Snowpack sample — Snodgrass Mountain, Crested Butte, Colorado (2/4/25, 12:06 PM MST)
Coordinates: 38.923, -106.968
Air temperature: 35 °F
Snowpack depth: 80 cm
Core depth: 60 cm
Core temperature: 32 °F
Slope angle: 14°, slope face: 78°
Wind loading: low
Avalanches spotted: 0
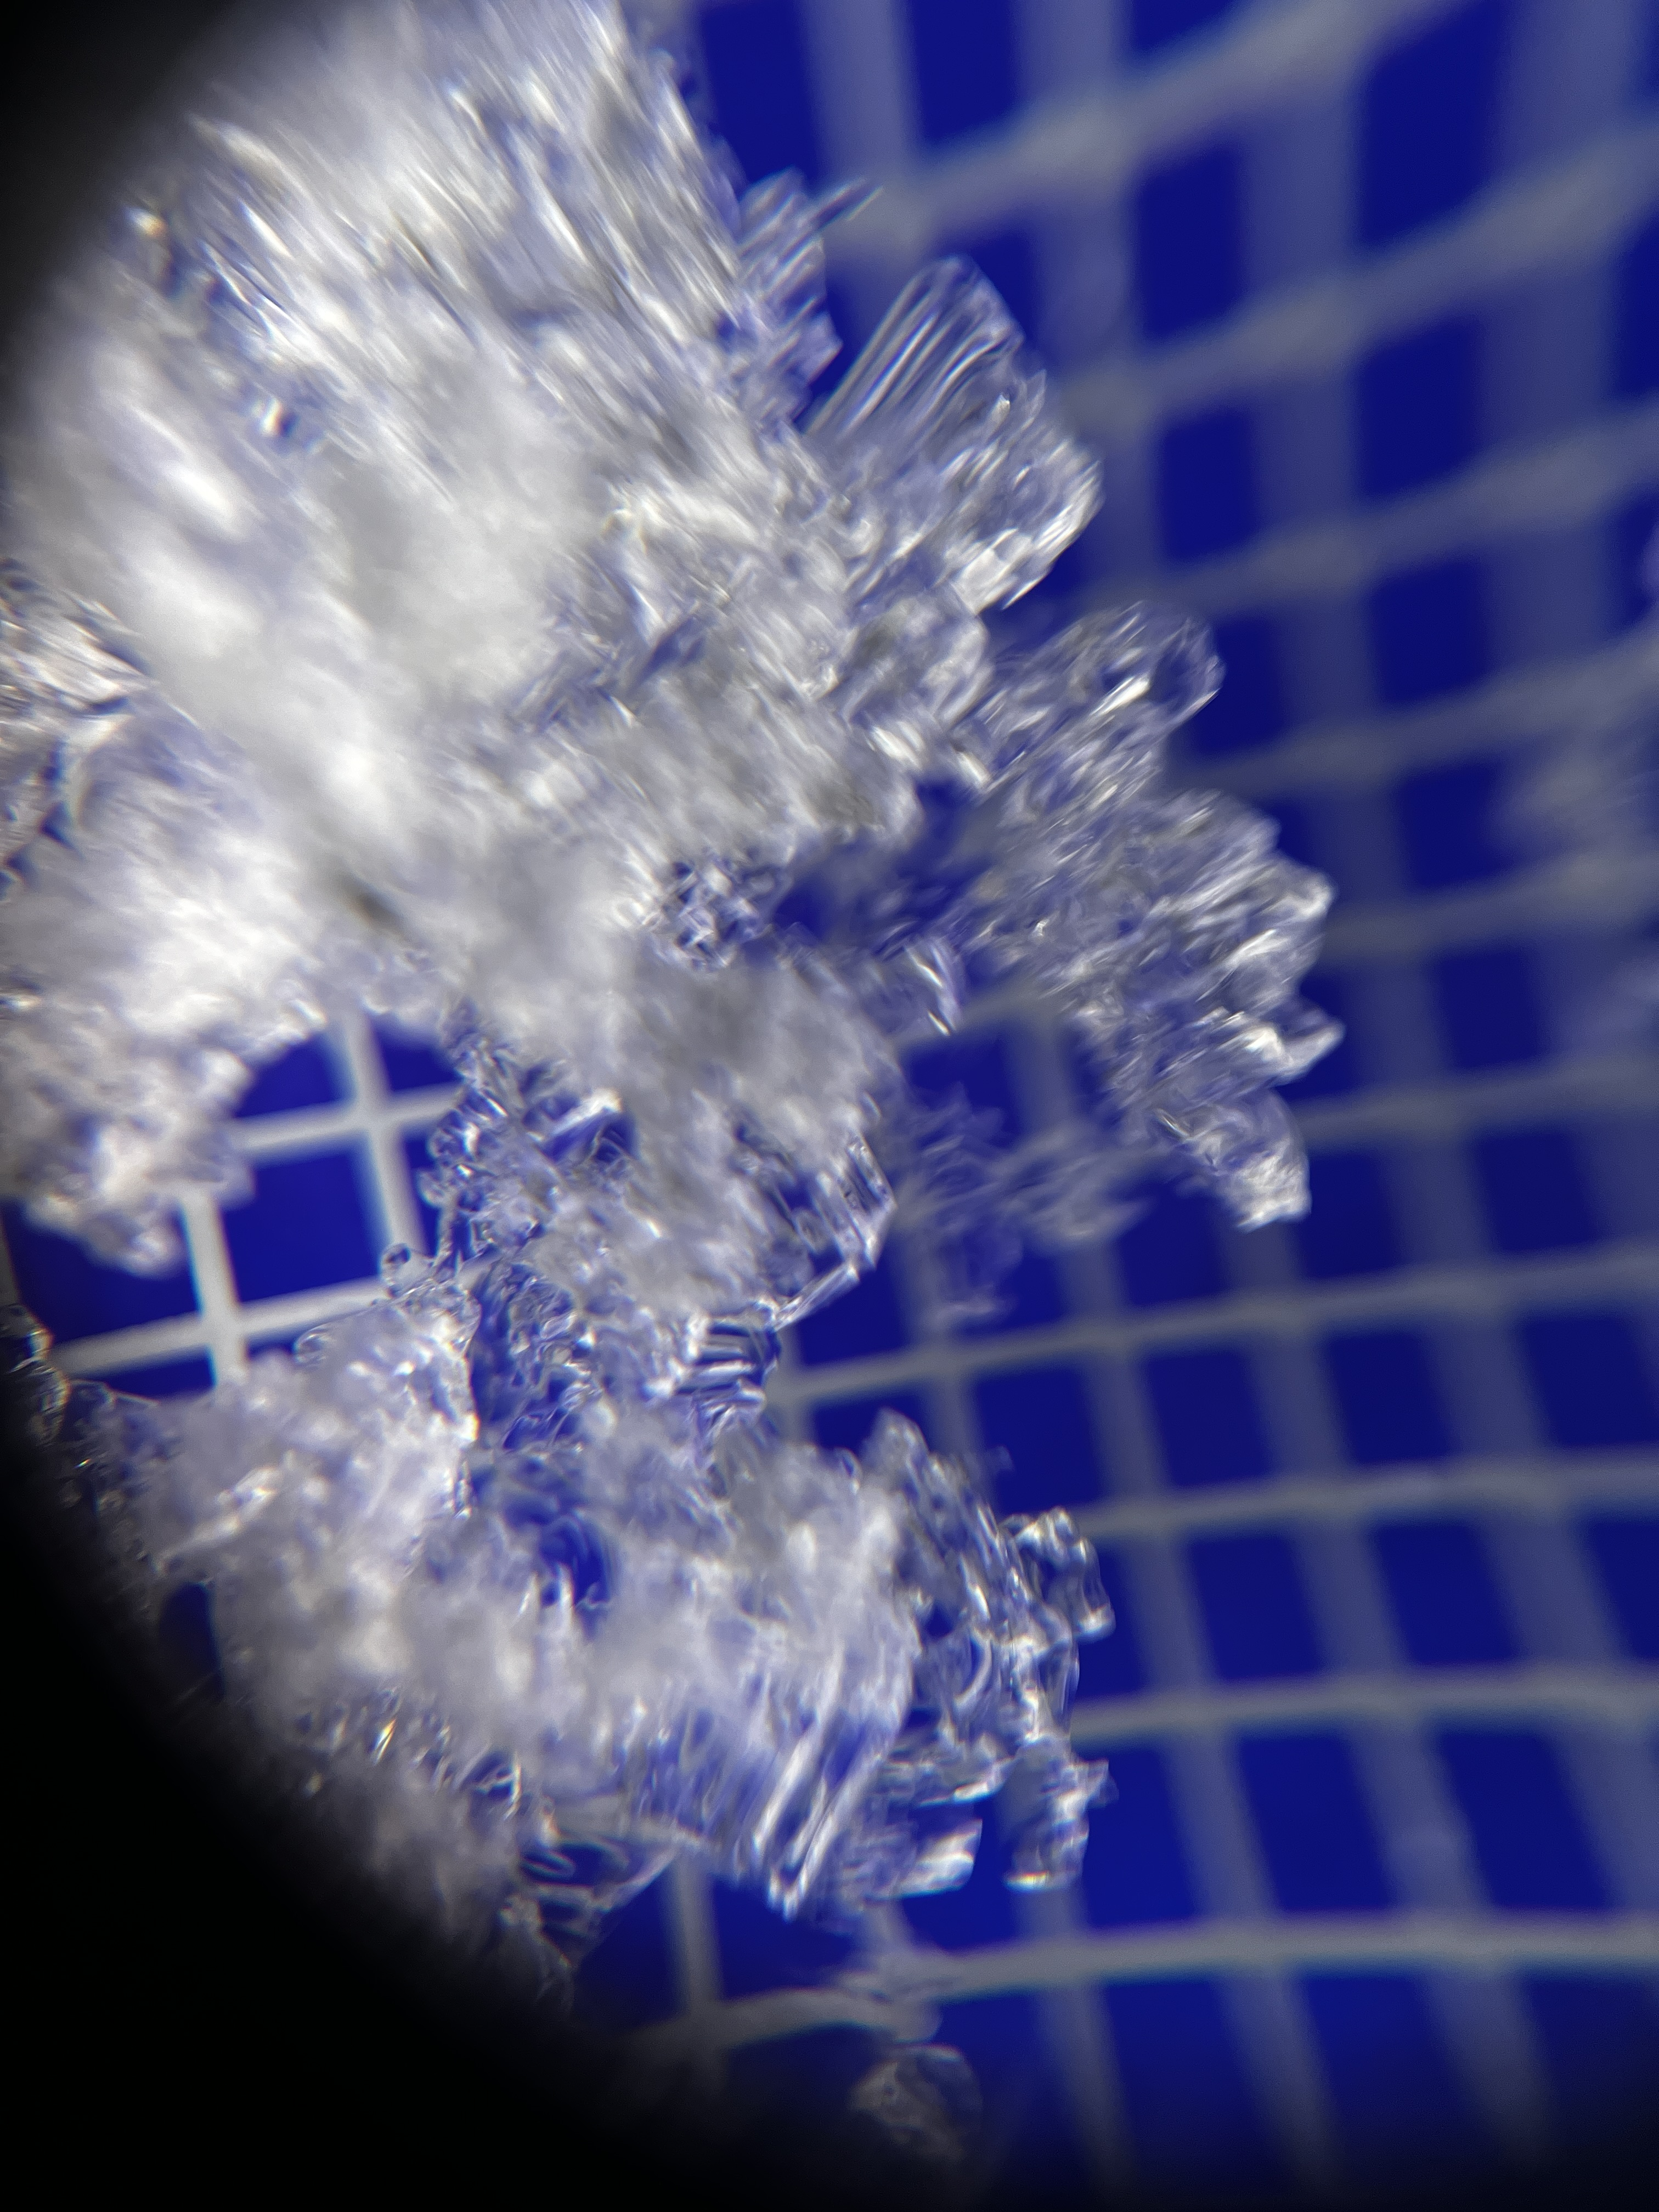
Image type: magnified_profile
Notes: No avalanches nearby, unusually warm weather for the last month reported by residents, Collected 25 yards from treeline